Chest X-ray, PA view. Patient: 25 years old, sex M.
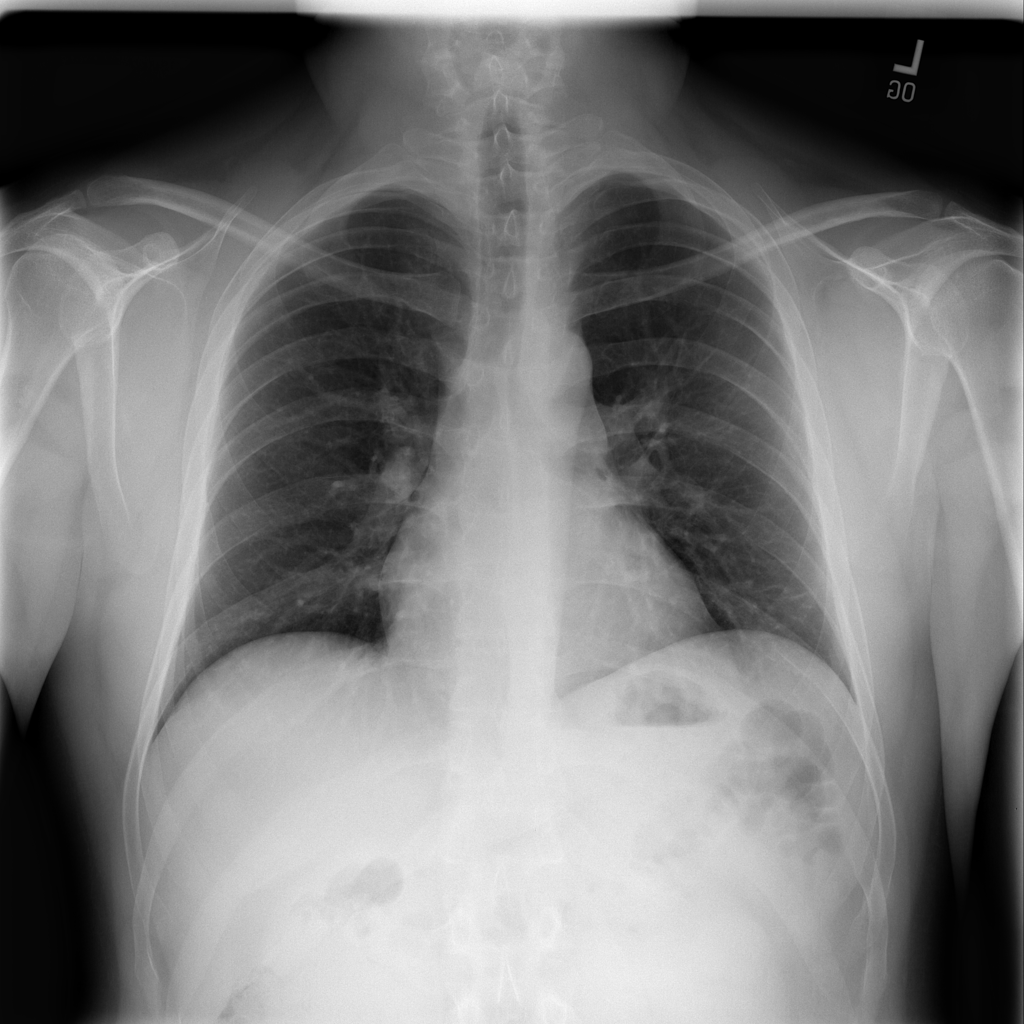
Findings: No Finding